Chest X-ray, PA view. Patient: 44 years old, sex F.
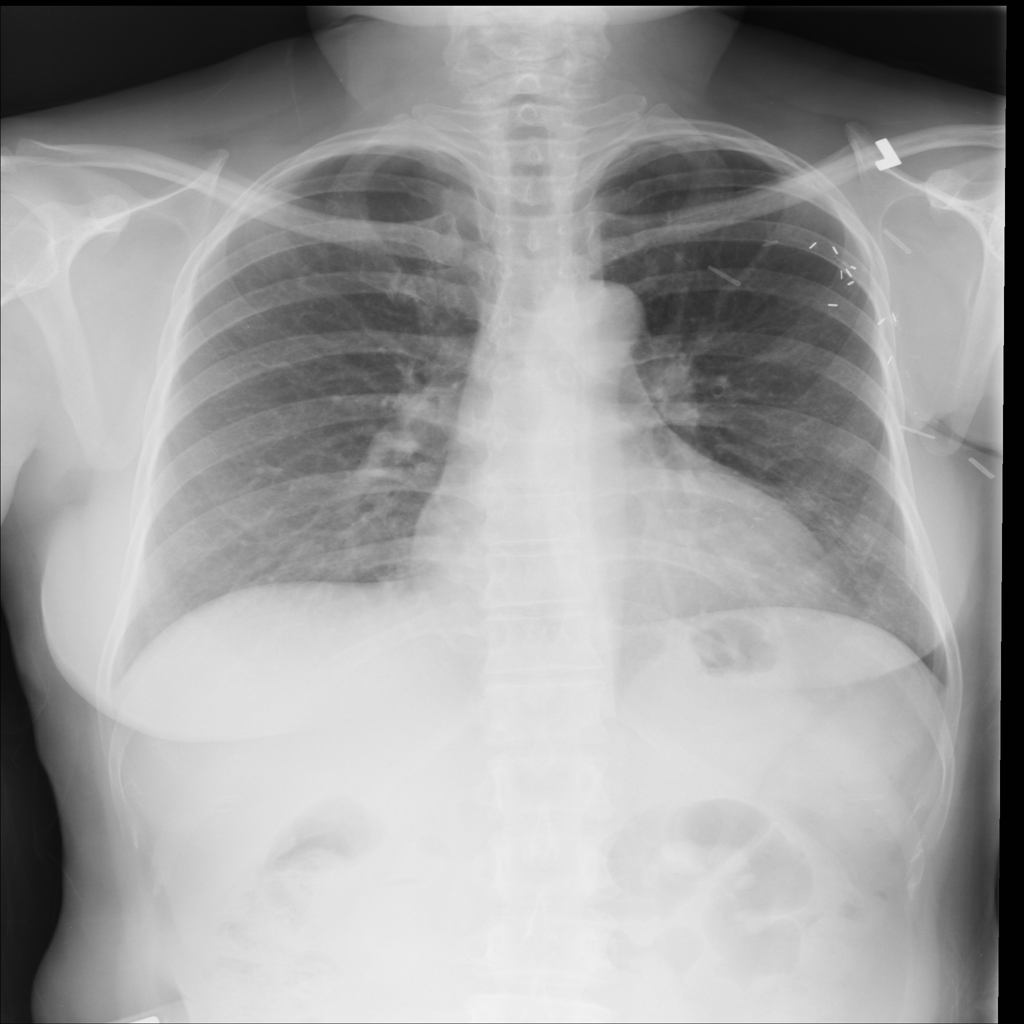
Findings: Mass